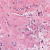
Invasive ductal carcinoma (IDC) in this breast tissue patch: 0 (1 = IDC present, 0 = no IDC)